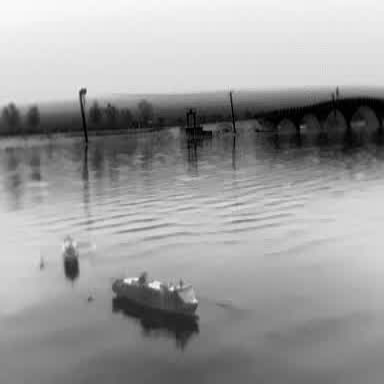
There are two objects shown in the infrared image, including a liner, and a container_ship.